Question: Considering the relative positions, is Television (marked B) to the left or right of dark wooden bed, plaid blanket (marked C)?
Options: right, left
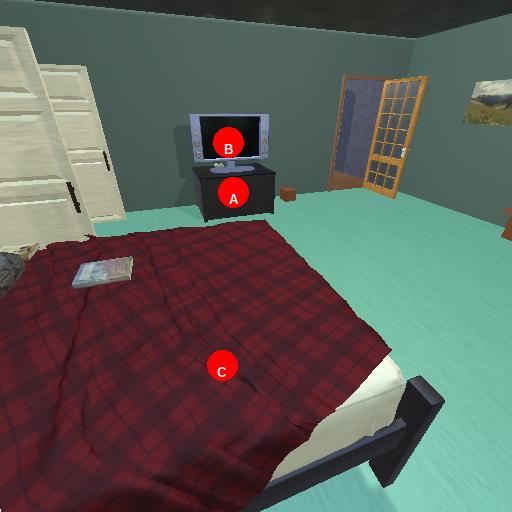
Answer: right